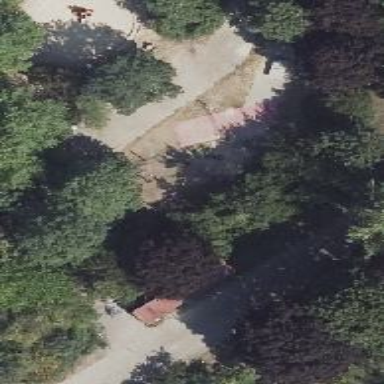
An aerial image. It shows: Playground with basket swing.